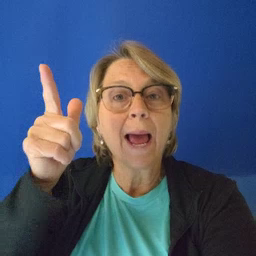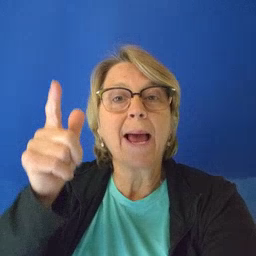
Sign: wake